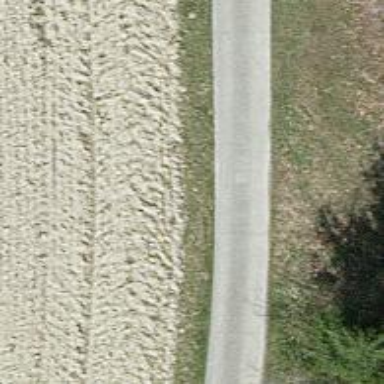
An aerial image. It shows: Well-maintained track road with grade 1 tracktype.